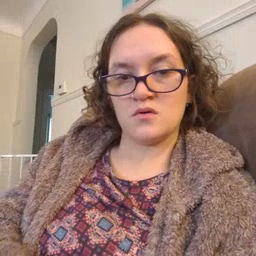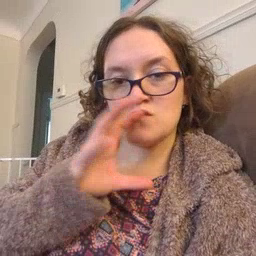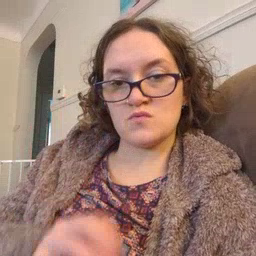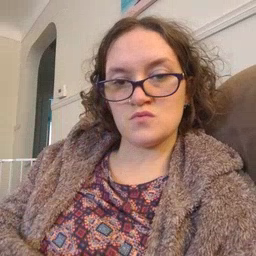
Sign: old